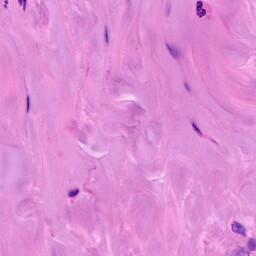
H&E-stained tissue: Breast